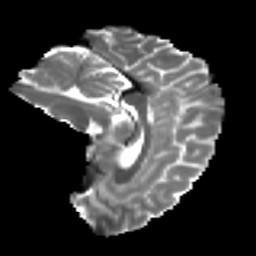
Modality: T2w
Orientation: sagittal
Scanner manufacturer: ge
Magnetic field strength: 3 T
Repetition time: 7.8 s
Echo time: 0.0606 s